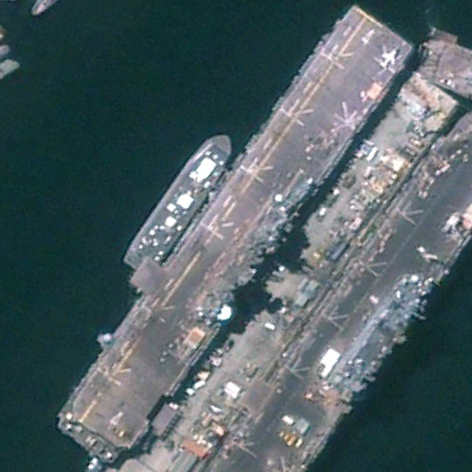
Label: assault